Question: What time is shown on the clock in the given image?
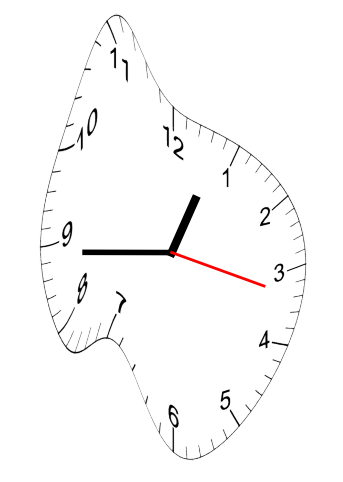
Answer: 12:44:17